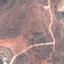
Land use / land cover: HerbaceousVegetation